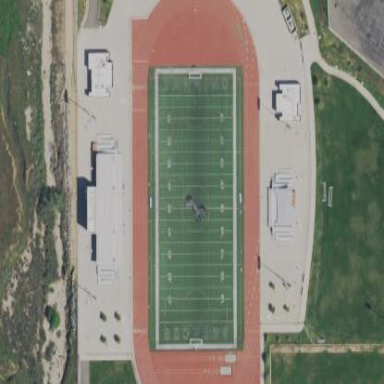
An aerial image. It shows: Pitch for American football.